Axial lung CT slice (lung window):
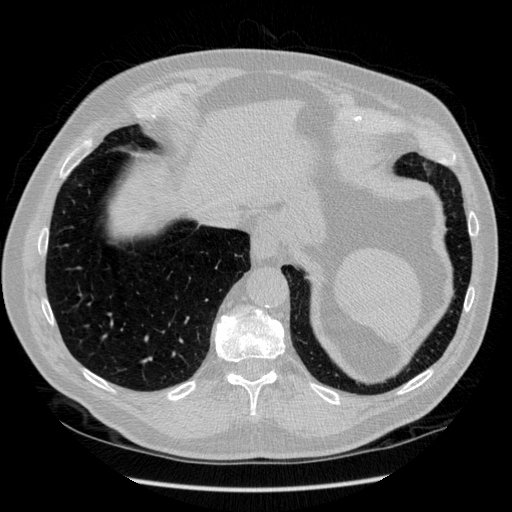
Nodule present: no